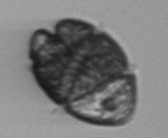
Label: Margalefidinium